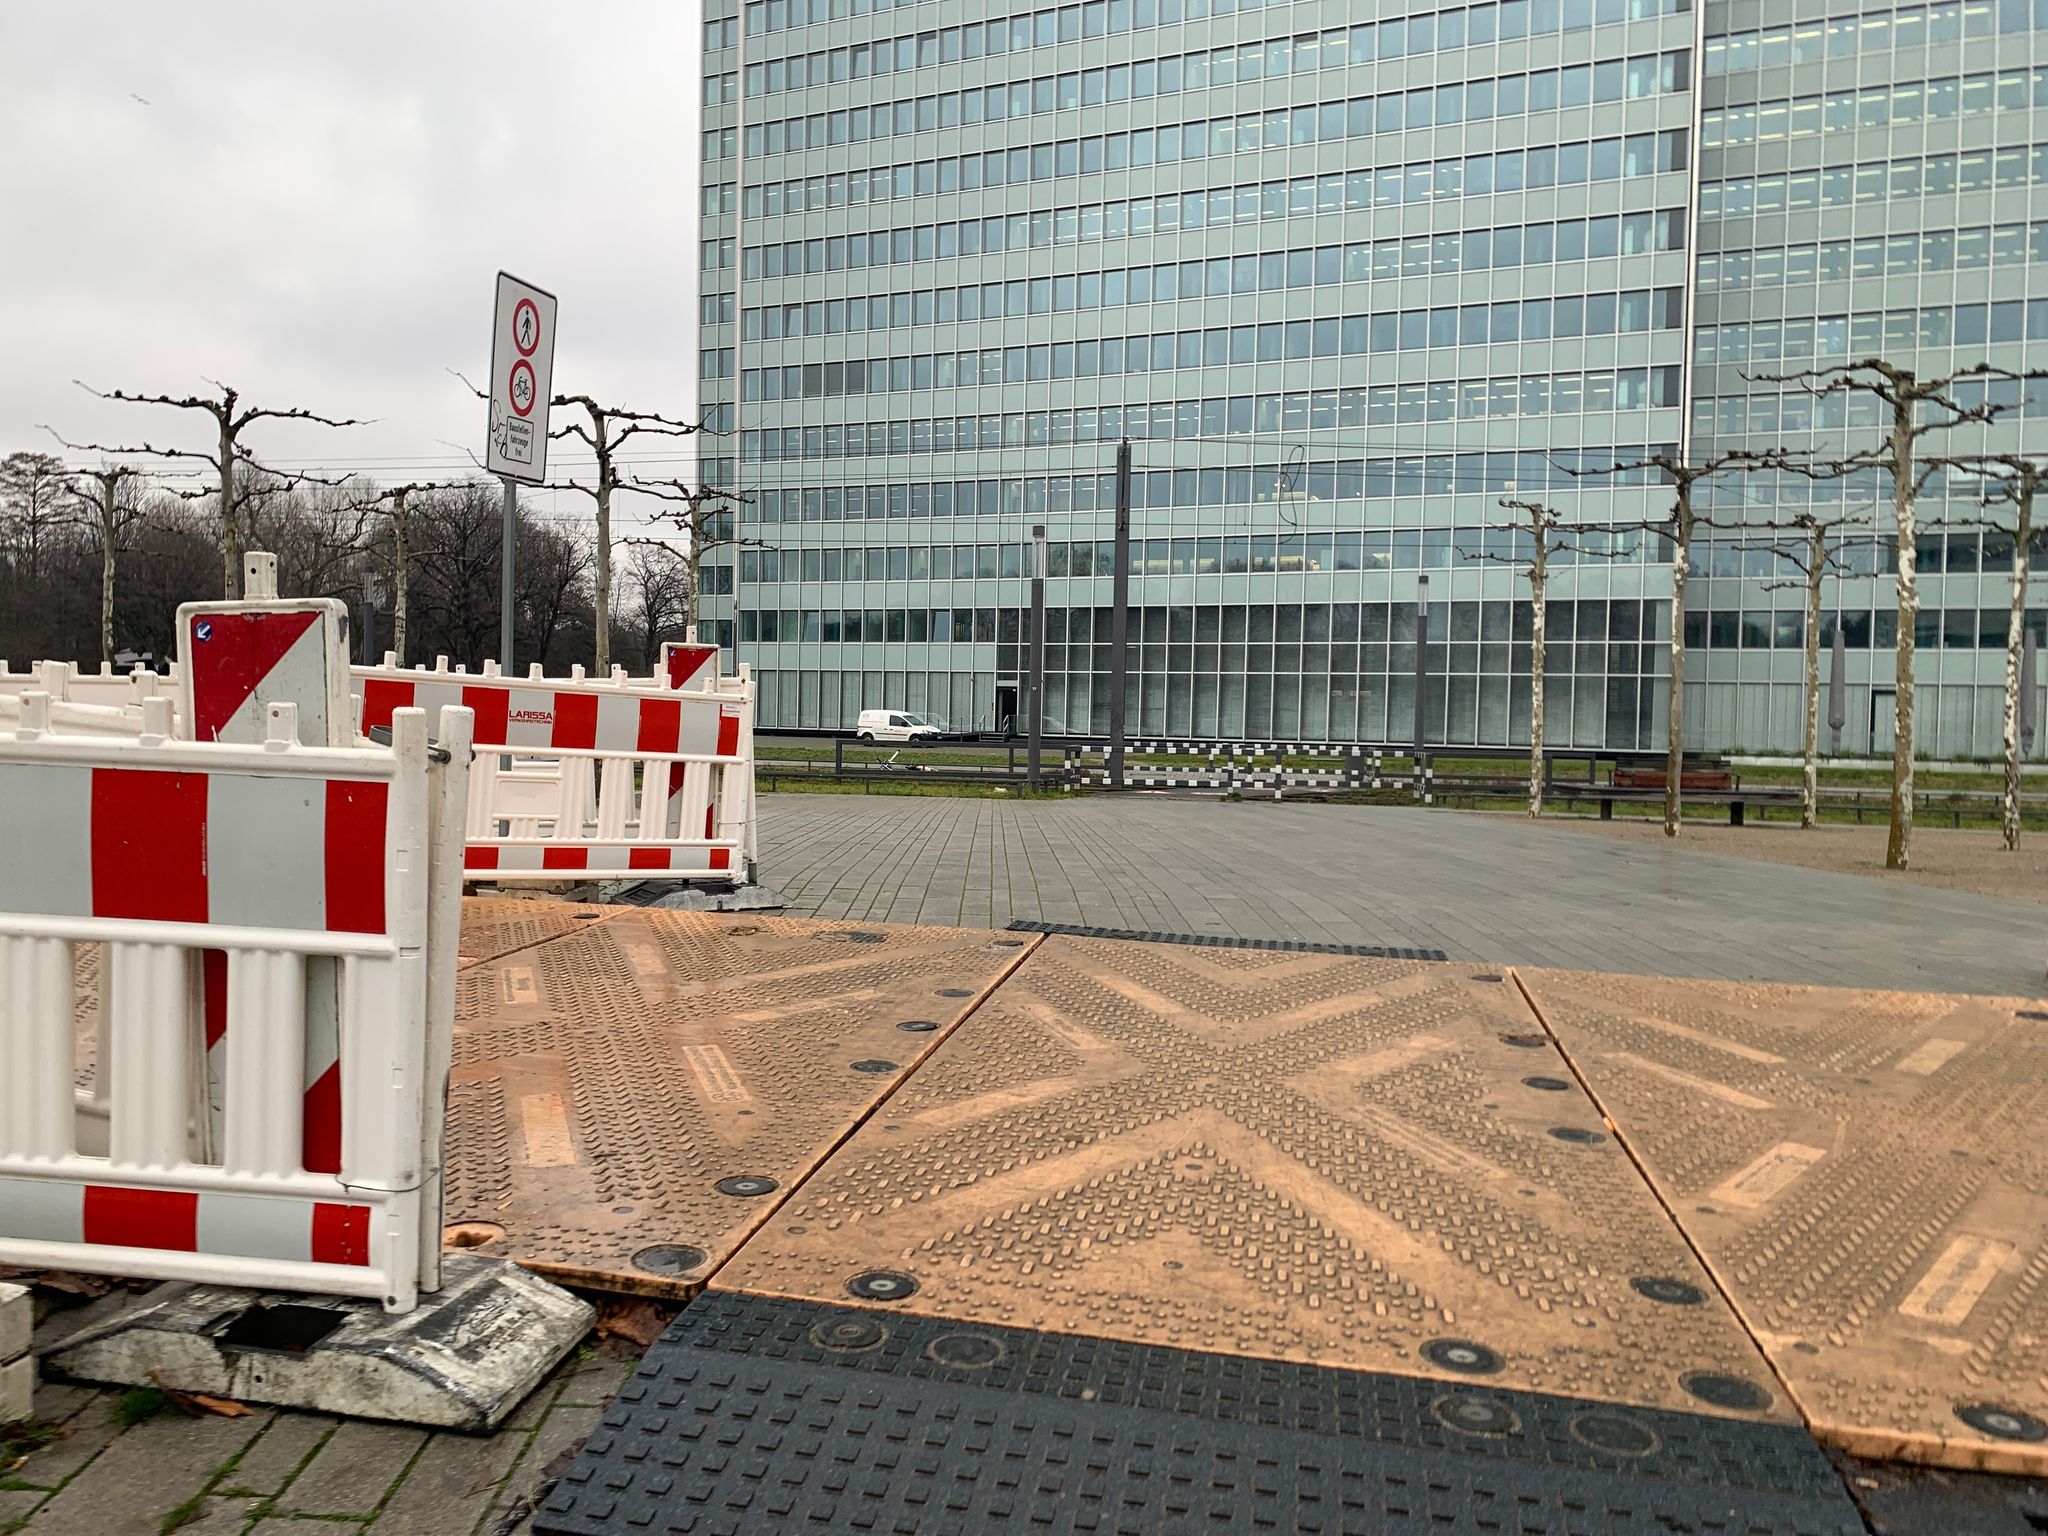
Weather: cloudy
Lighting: day
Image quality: good
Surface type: walking surface
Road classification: steps, pedestrian, footway
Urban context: urban centre
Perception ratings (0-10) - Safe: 1.2, Lively: 0.44, Beautiful: 1.58, Boring: 5.6, Depressing: 6.94, Wealthy: 3.46